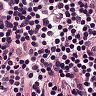
Metastatic tissue present: no